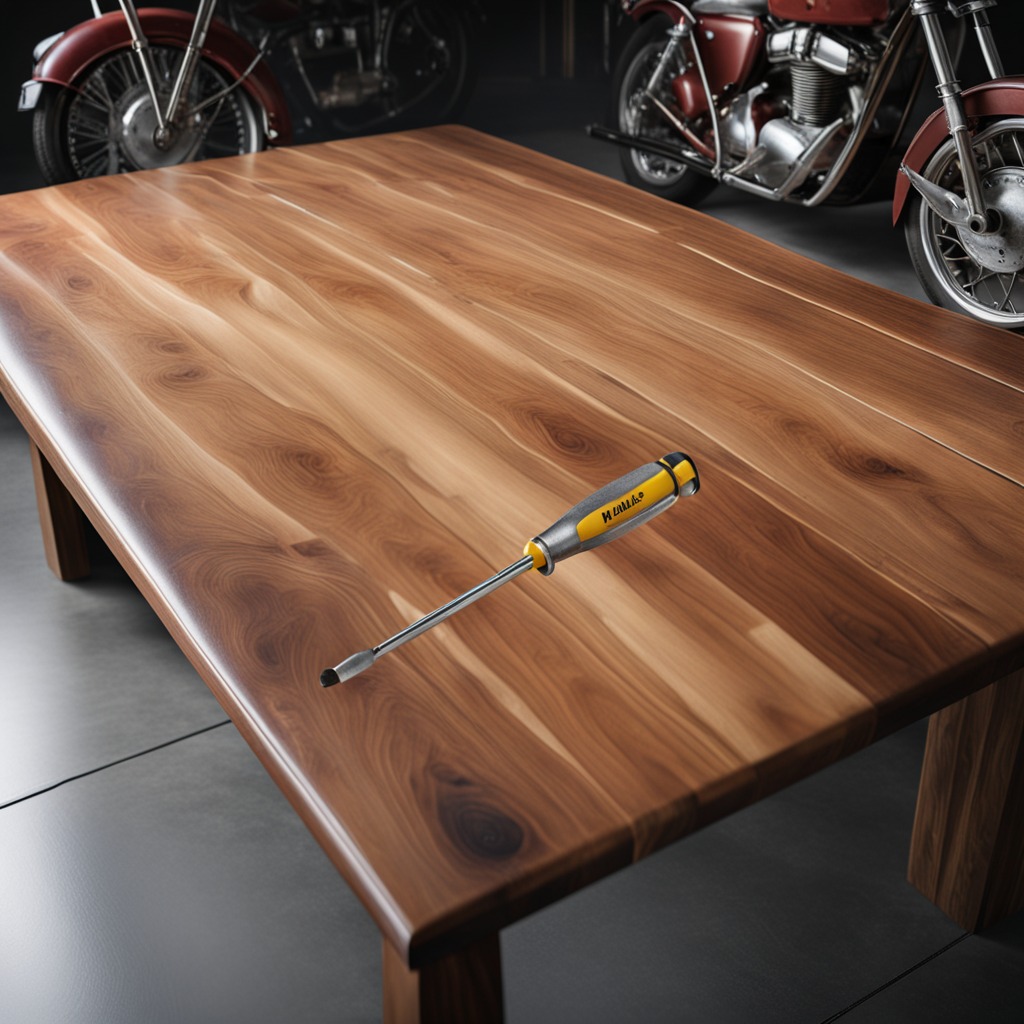
A screwdriver is lying on the oil-spilled wooden table in a vintage motorcycle garage.